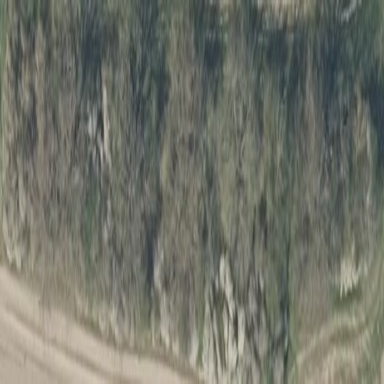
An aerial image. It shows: Patch of scrub vegetation.